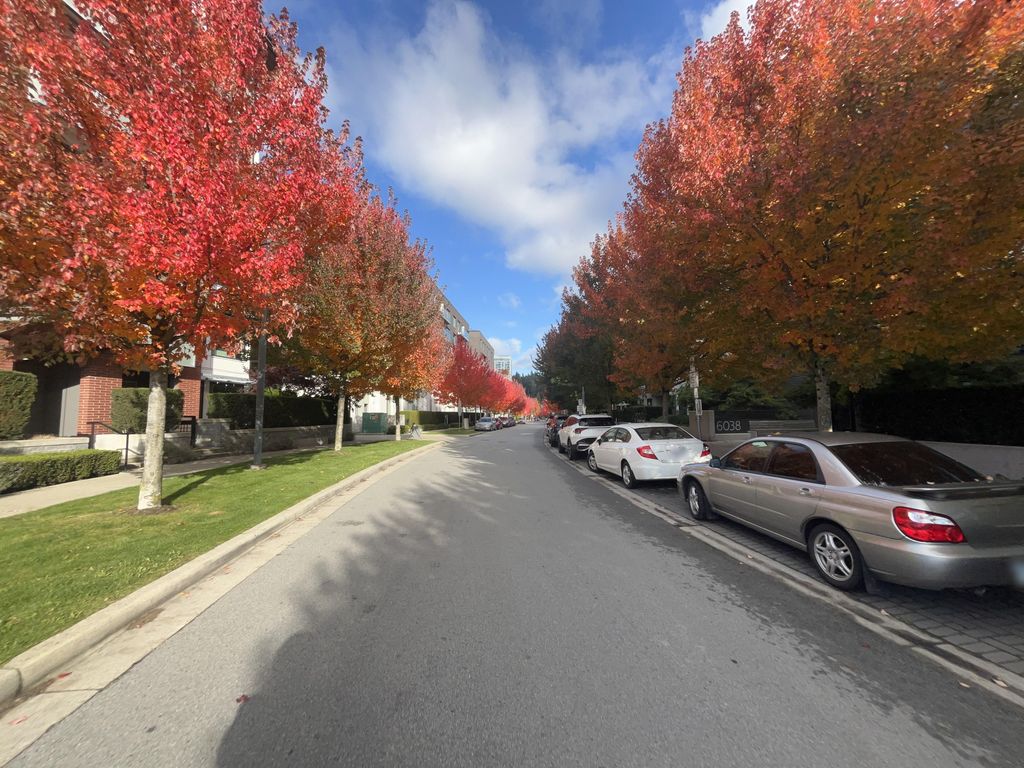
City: vancouver